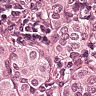
Metastatic tissue present: yes